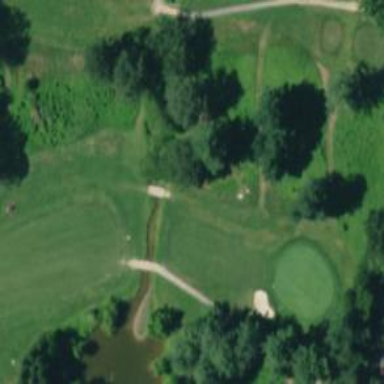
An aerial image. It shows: Footway road with bridge crossing over golf path.